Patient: sex M, age 45
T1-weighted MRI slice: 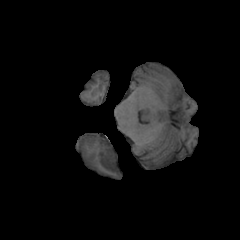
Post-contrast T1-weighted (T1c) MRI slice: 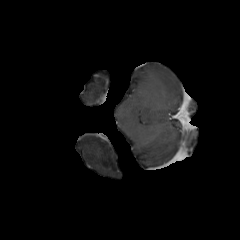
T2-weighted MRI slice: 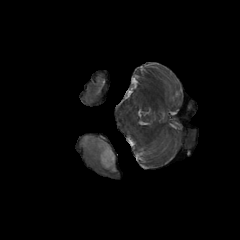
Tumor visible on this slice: yes
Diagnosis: Astrocytoma, IDH-mutant
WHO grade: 2